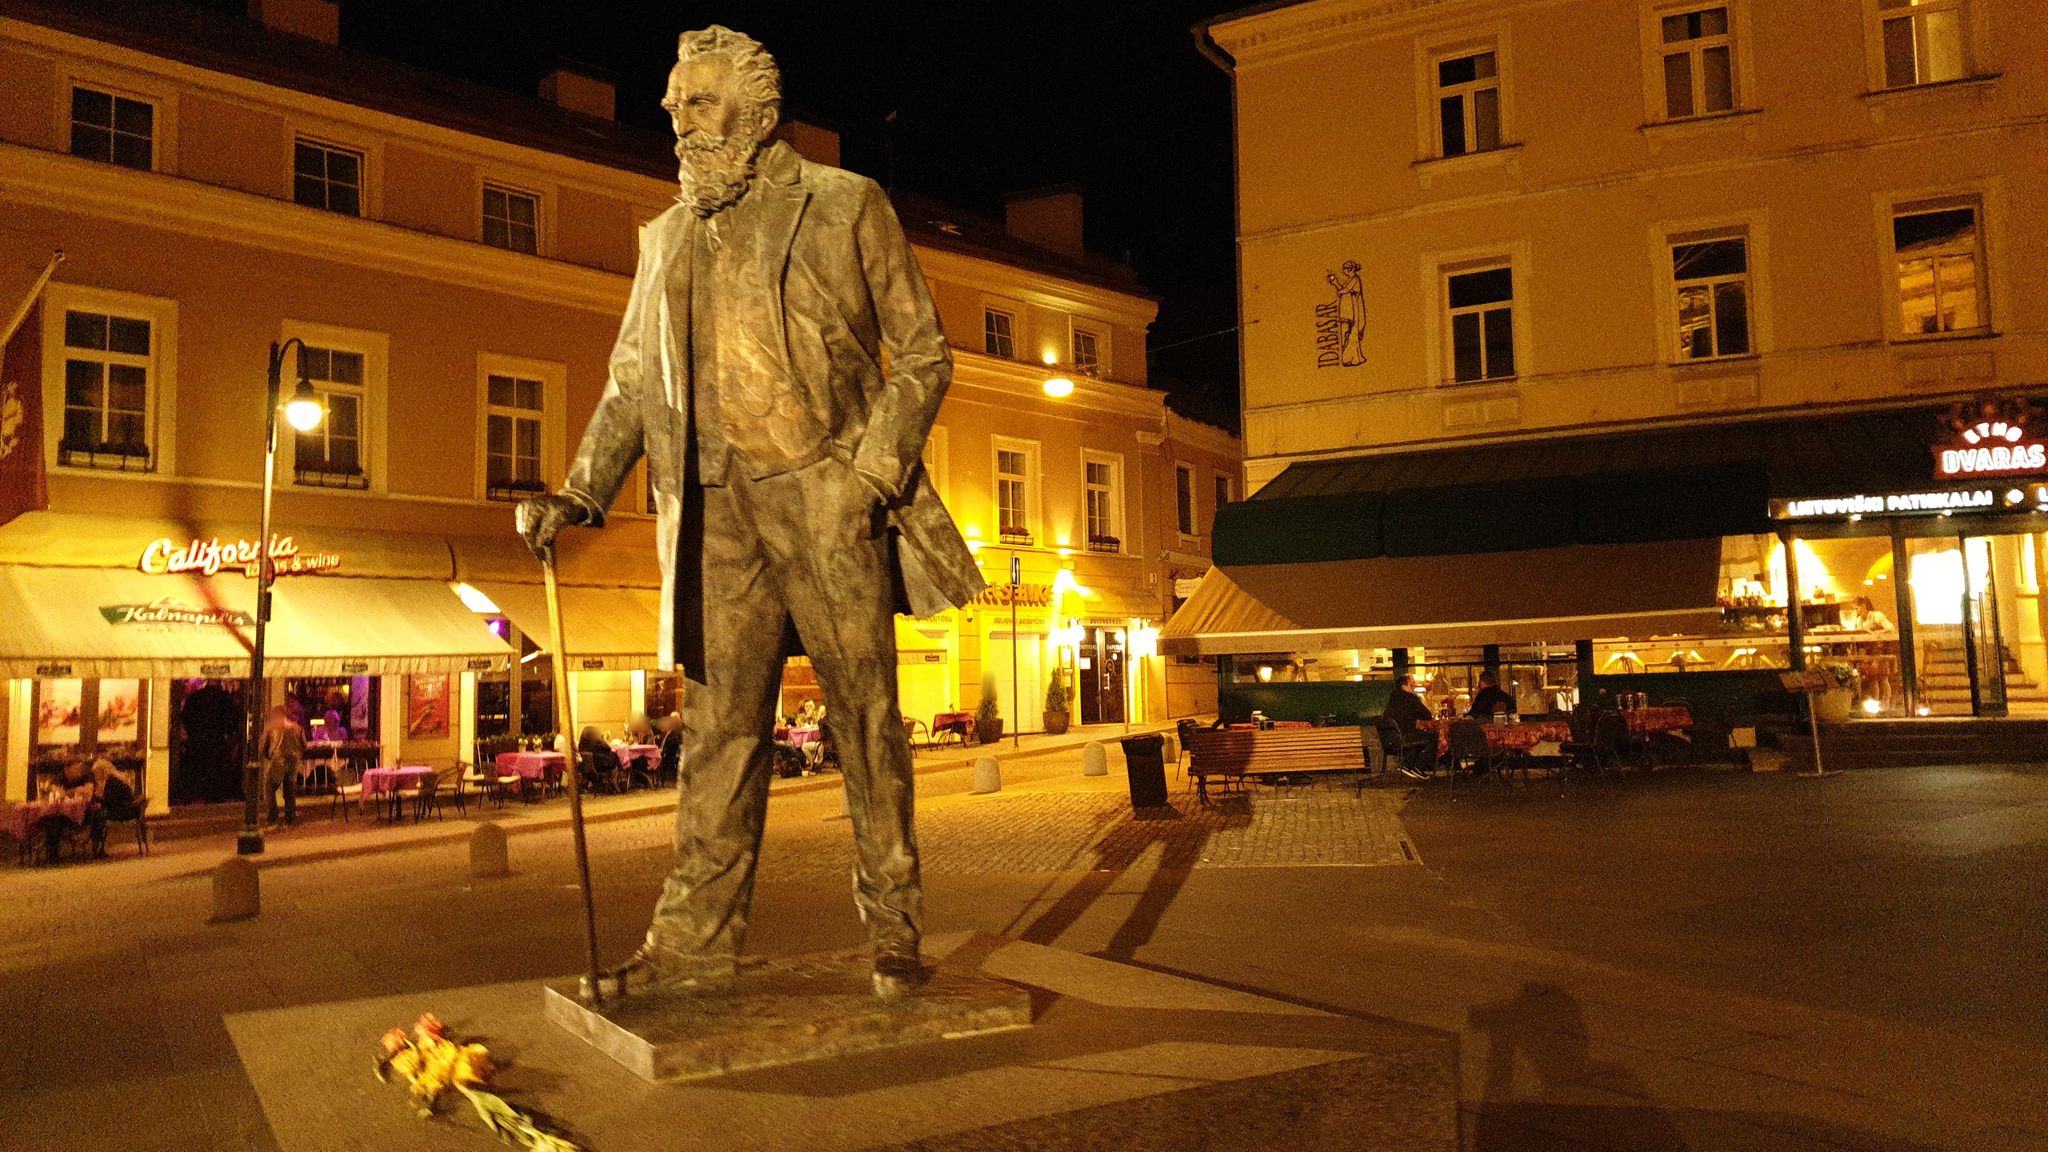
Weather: clear
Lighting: night
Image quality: slightly poor
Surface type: walking surface
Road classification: living_street
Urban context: urban centre
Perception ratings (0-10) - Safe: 3.23, Lively: 5.89, Beautiful: 3.35, Boring: 1.71, Depressing: 4.42, Wealthy: 7.54